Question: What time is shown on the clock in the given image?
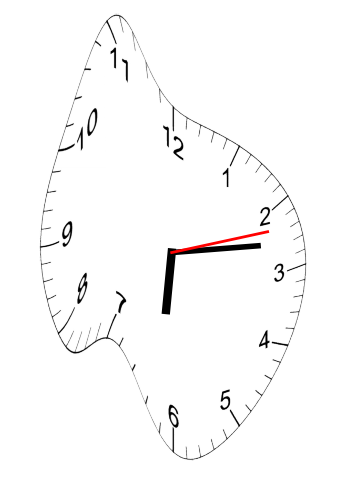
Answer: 06:13:12